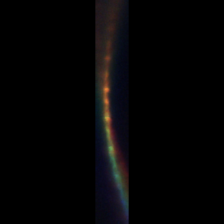
Taxon: Psuedo-nitzschia
Group: Diatoms